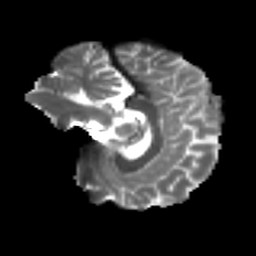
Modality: T2w
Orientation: sagittal
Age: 30
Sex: female
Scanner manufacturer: ge
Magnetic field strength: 3 T
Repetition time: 7.8 s
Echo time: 0.0606 s